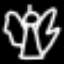
Label: angel